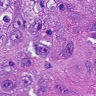
Metastatic tissue present: yes